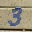
Label: 3